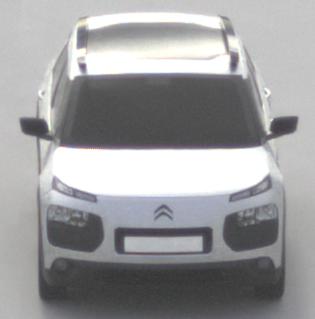
Make: Citroen
Model: C4 Cactus PureTech 75
Detailed model: C4 Cactus
Model produced from: 2014/09
Model produced until: 2015/03
Doors: 5
Color: white
Road condition: dry road
Daytime: morning or afternoon
Contrast: low contrast